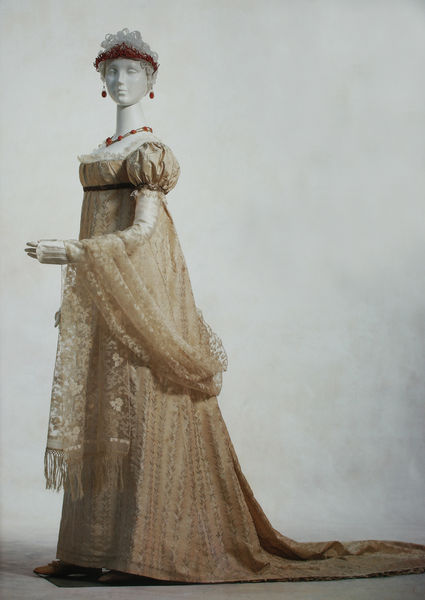
Titel: Kleid
Standort: Kyoto (Japan)
Institution: Kyoto Costume Institute
Schlagwörter: hand, kopf, weiß, gelb, ausschnitt, blumen, brust, elegant, finger, frau, frisur, haar, hell, hintergrund, kleid, marmor, pastell, profil, schmuck, dame, rot, schal, schleier, tuch, beige, haube, mode, muster, arm, falten, gesicht, haarschmuck, kleidung, lang, spitze, ärmel, hals, figur, fransen, gewand, kostüm, stickerei, stoff, klassizismus, ohrringe, dekoltee, diadem, kinn, krone, puffärmel, renaissance, rosa, statue, schärpe, kopfbedeckung, schleppe, taille, füße, japan, modell, halsband, schuhe, creme, kette, hof, haarband, romantik, braut, büste, robe, spitzenkleid, rüschen, halsschmuck, fein, stola, halskette, raffung, abendkleid, foto, fotografie, photographie, porzellan, gala, schnitt, schuh, kranz, puppe, sommerkleid, halbprofil, geschnürt, tageskleid, tiara, hochzeit, koralle, königin, gerafft, empire, gewebe, porzelan, textil, kopfschmuck, kunsthandwerk, schleif, figurine, korallen, kyoto, humanismus, brustband, festkleid, mannequin, musselin, kyotot, ostüm, muselin, prinzess, roter schmuck, spitzenschal, 18. jahrhundert